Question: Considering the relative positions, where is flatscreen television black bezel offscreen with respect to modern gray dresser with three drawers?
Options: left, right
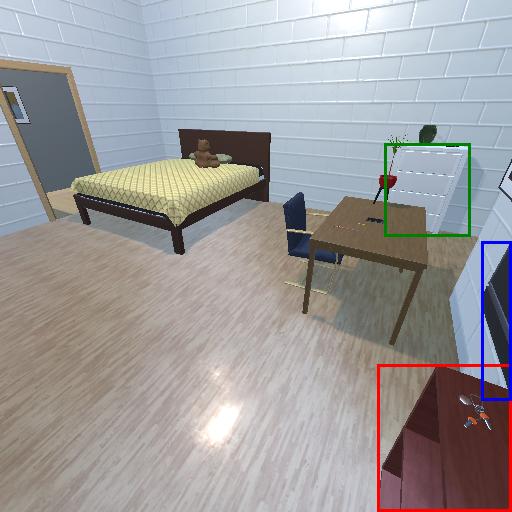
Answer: left